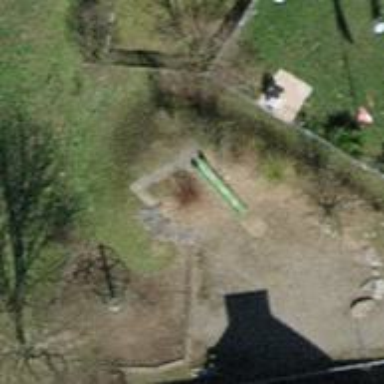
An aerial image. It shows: Playground featuring slide.